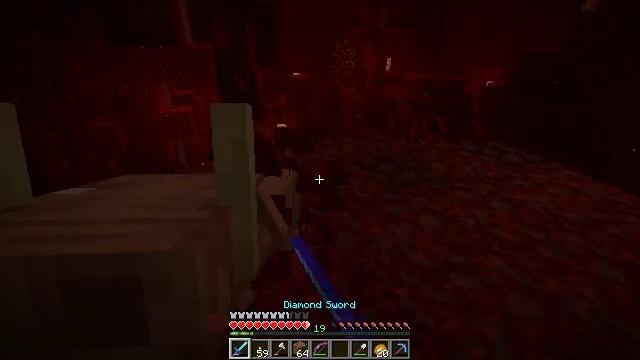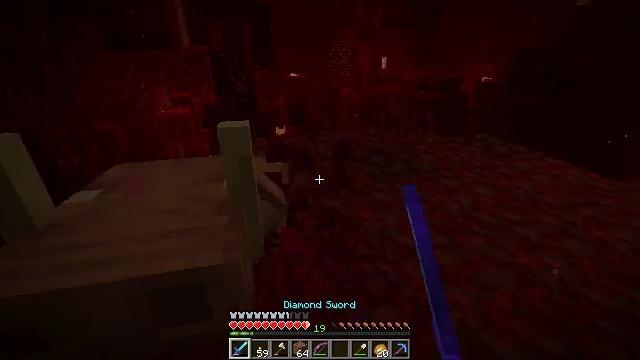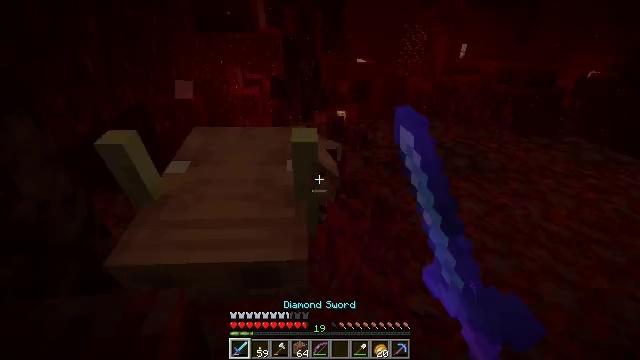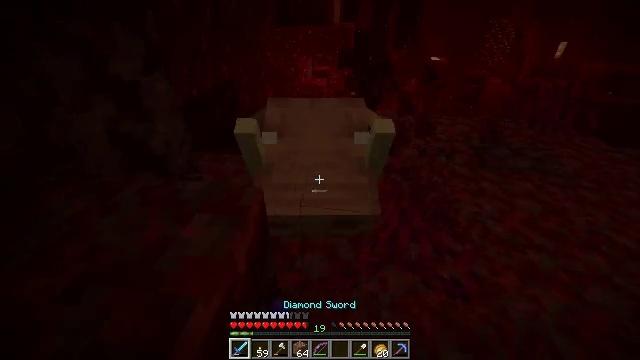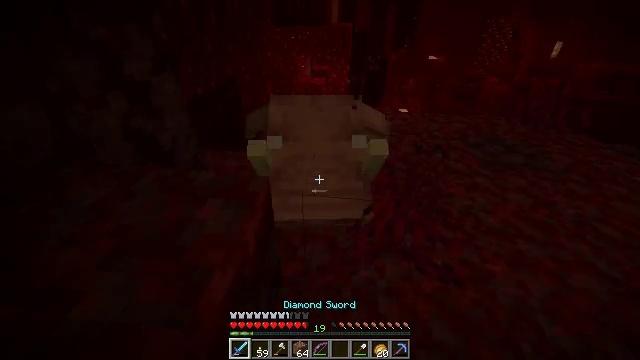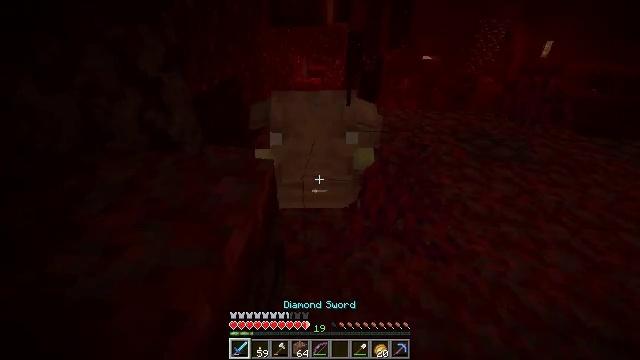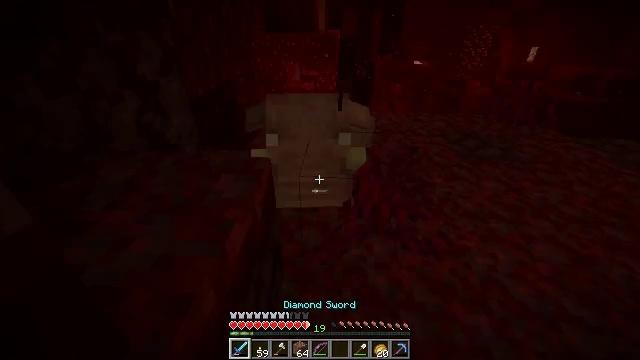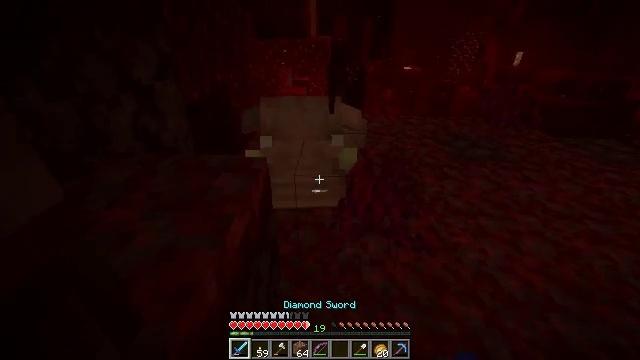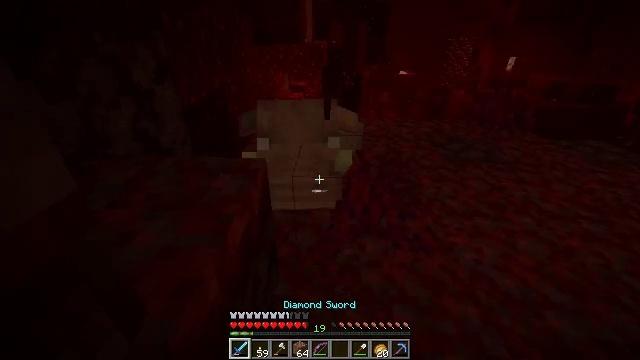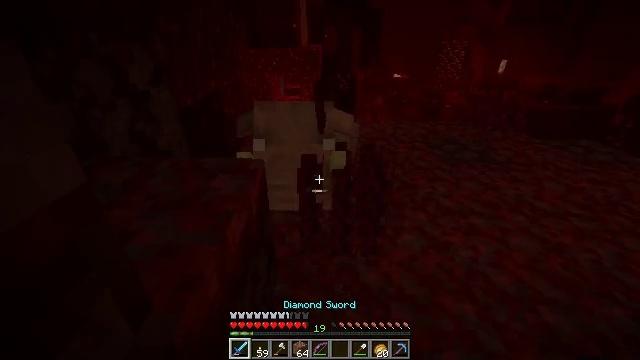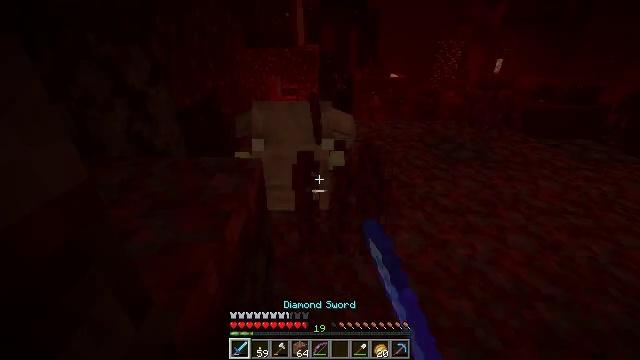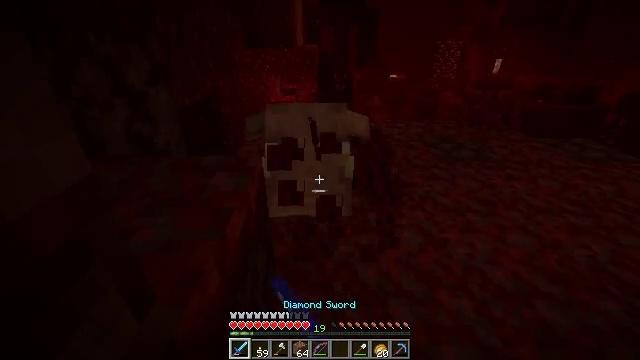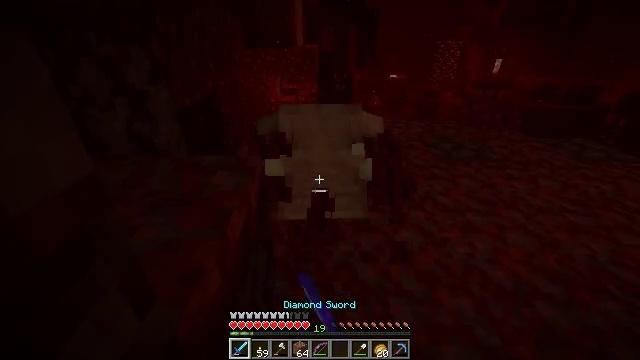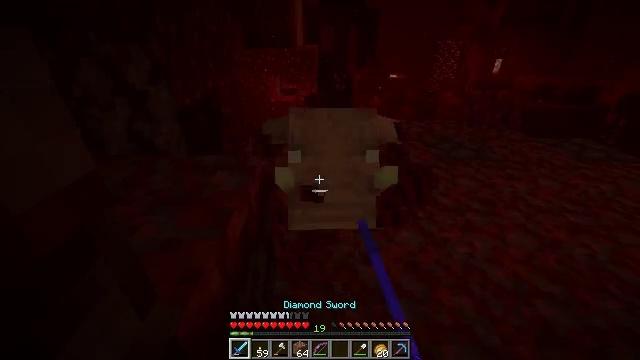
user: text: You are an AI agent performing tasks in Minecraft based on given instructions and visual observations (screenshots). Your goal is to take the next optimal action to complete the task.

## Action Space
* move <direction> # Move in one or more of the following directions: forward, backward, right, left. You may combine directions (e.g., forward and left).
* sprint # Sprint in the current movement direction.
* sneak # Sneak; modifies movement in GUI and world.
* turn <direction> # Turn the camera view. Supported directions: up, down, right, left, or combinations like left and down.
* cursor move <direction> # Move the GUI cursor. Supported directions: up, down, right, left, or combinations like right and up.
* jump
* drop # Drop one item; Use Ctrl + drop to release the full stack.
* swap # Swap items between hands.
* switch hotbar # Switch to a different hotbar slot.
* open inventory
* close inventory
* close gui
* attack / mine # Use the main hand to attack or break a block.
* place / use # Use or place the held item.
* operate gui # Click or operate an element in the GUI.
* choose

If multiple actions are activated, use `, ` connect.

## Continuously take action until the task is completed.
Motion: motion action
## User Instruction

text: Mine crimson roots from the ground.
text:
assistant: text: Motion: move back, attack / mine
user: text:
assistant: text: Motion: move back, turn left and down
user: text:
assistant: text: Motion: move back, turn left
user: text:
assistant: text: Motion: move back
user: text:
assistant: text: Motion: no_op
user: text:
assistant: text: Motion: turn right and up
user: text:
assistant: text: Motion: turn right and up
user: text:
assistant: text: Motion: no_op
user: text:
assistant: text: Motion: turn right, attack / mine
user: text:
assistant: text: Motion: attack / mine
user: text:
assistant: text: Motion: attack / mine
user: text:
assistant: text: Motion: attack / mine
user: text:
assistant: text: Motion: no_op
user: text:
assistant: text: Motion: attack / mine